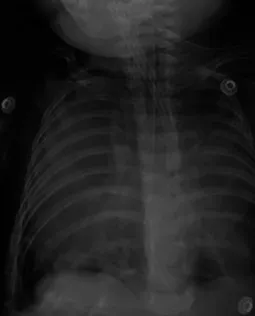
Chest x-ray. (A) Large soft tissue shadow in bilateral thoracic cavity.
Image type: radiology (x_ray)